Interaction volume radius: 5 \u00c5
Interaction volume height: 30 \u00c5
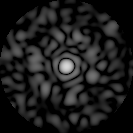
Disorder parameter: 0.8624